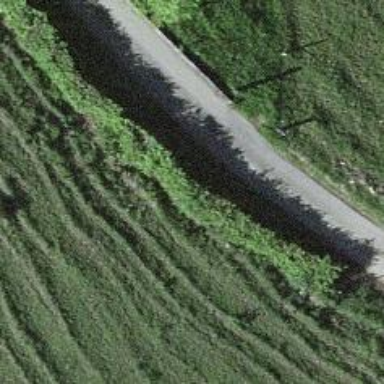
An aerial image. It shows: Hedge barrier.